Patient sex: F
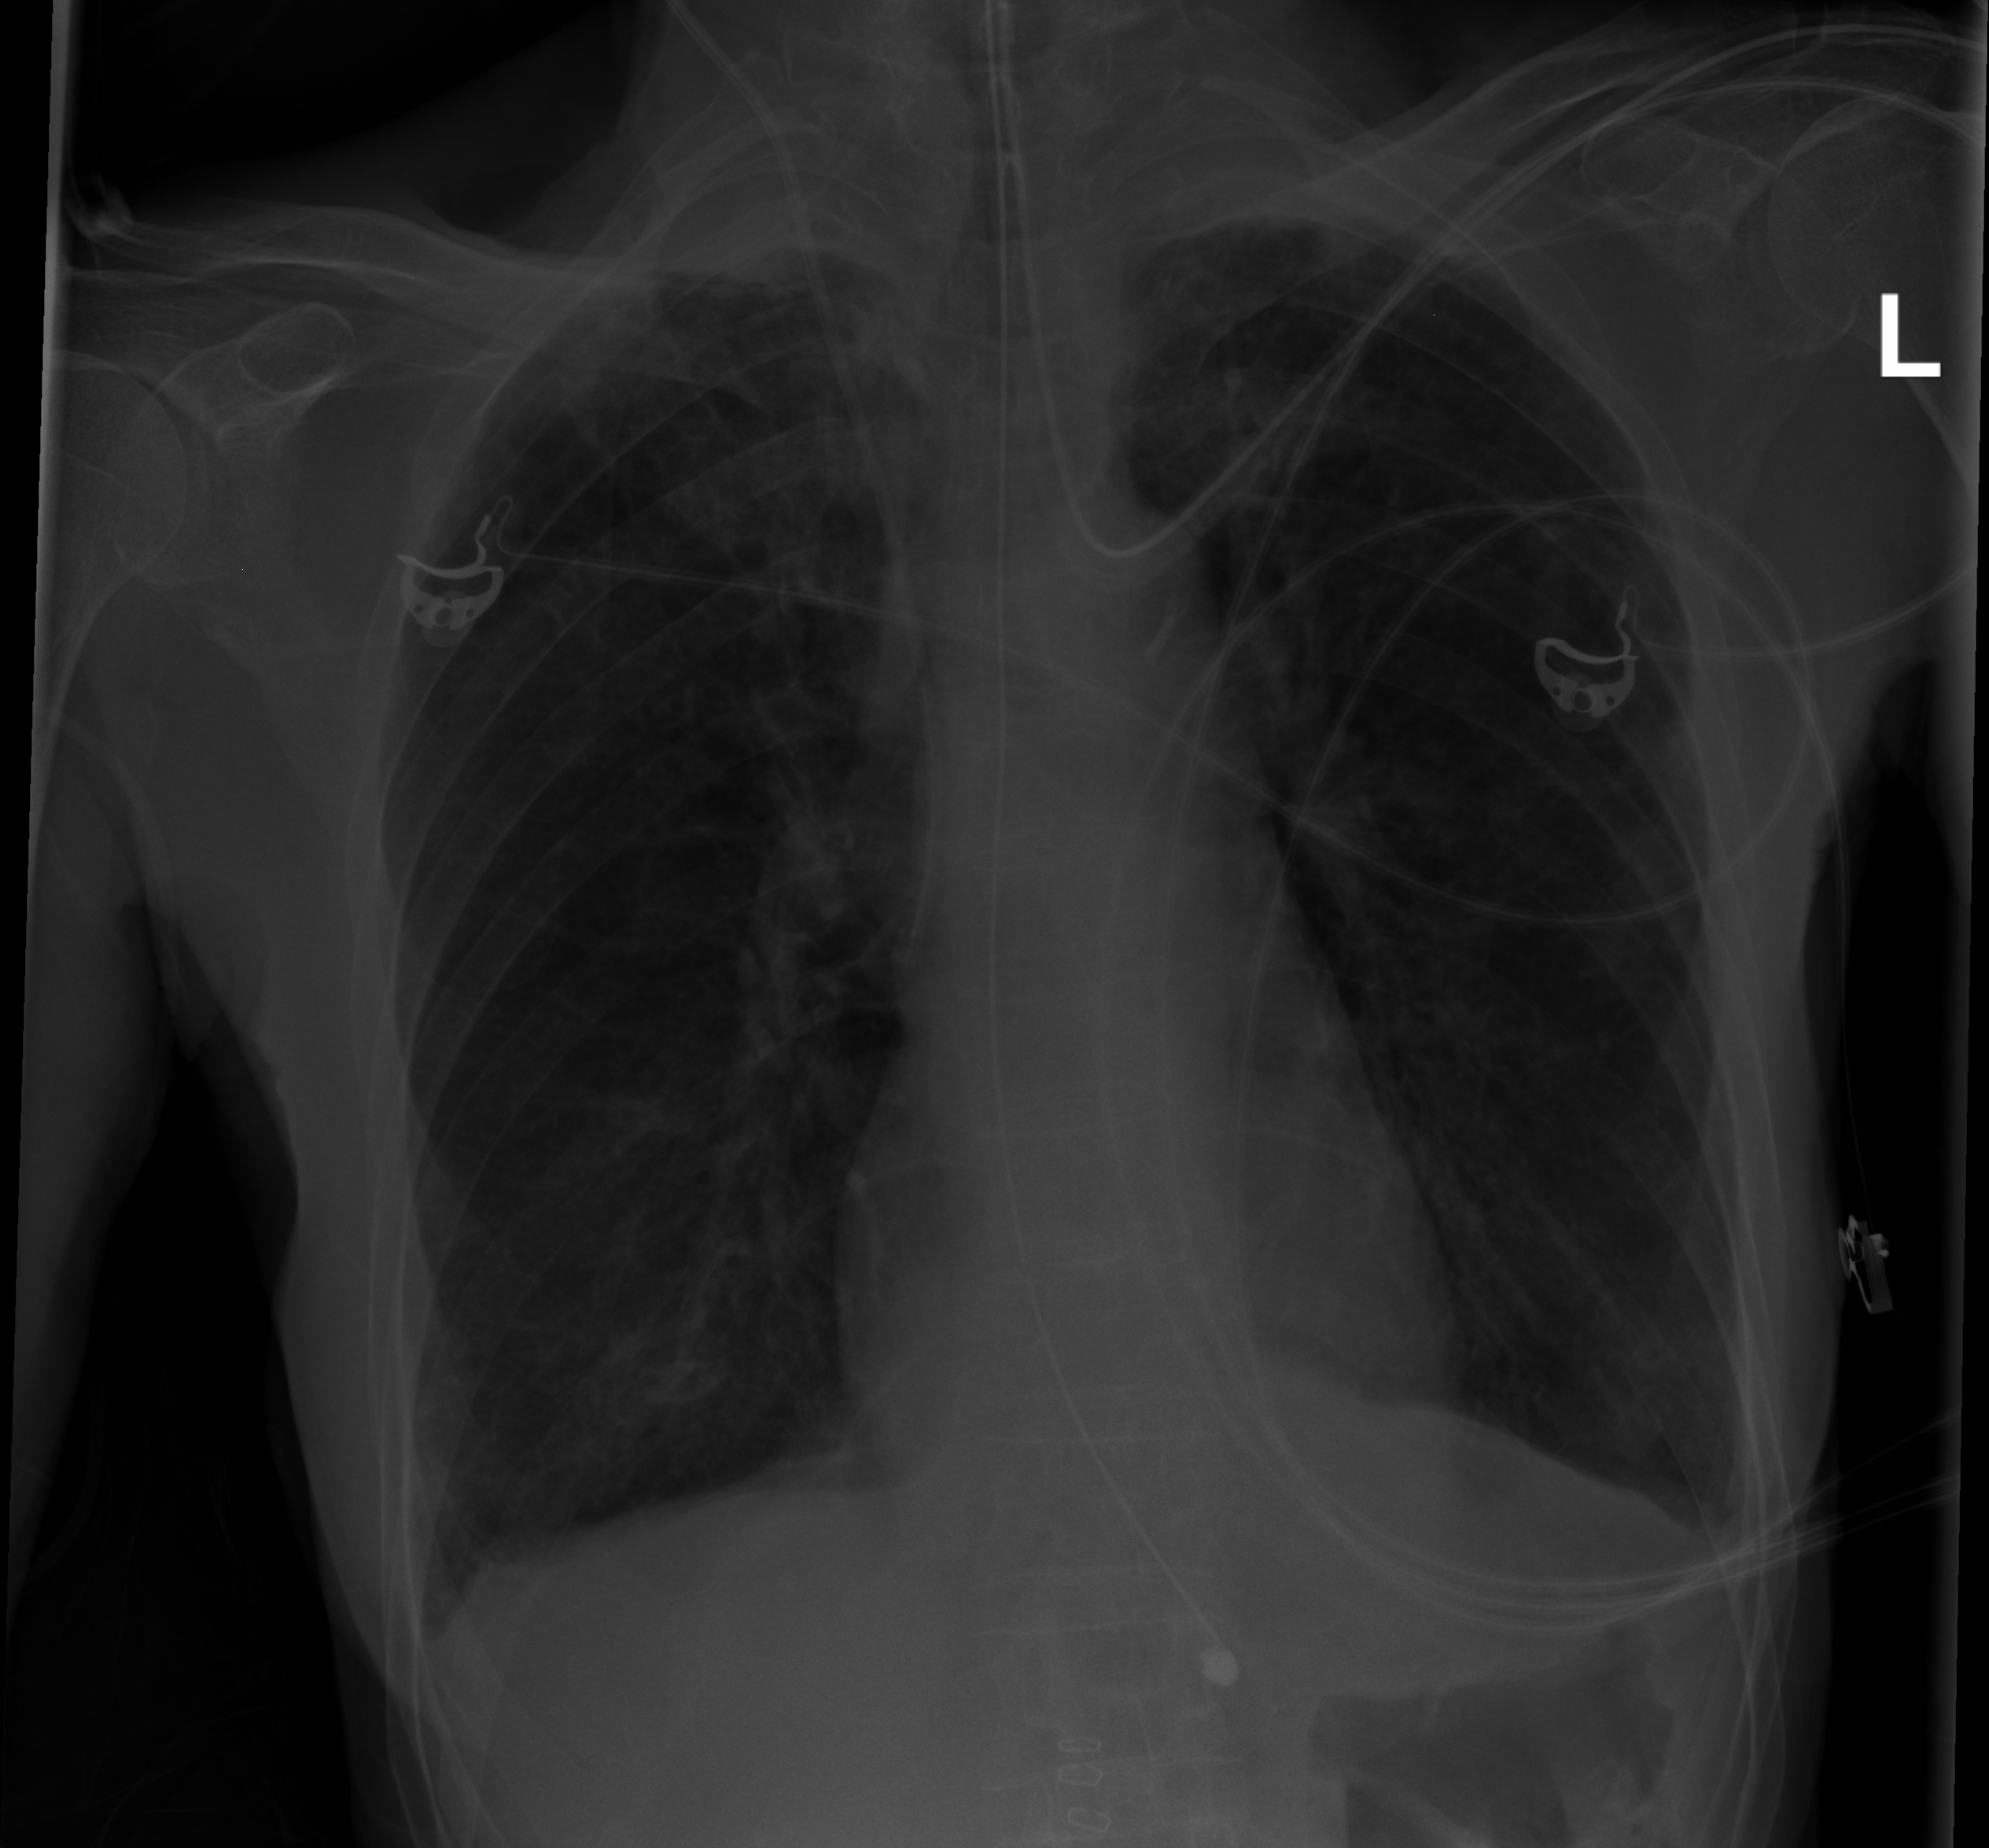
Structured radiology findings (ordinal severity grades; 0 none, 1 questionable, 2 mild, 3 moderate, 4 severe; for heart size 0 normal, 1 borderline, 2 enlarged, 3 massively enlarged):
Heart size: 0
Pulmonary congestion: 0
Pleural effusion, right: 1
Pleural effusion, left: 1
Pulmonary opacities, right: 0
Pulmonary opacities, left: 0
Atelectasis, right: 2
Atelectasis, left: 2